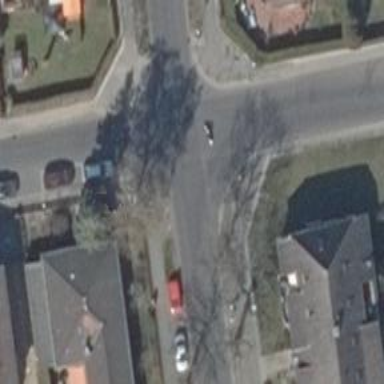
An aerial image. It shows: Unmarked crossing on the road.